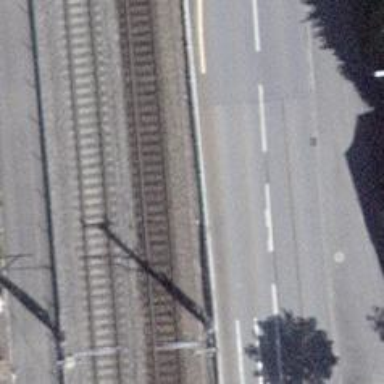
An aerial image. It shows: Railway with two tracks. The railway is electrified with contact line.